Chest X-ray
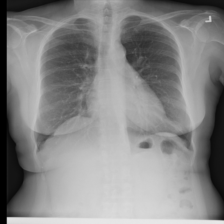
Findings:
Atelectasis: negative
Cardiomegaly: negative
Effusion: negative
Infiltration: negative
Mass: negative
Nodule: negative
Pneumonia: negative
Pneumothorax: negative
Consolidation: negative
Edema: negative
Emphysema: negative
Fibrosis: negative
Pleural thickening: negative
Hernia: negative